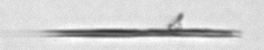
Label: fiber_TAG_external_detritus